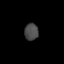
Tissue: skin
Cell type: T cells
Senescence score: 0.7138
Nuclear area (px): 231
Mean DAPI intensity: 72.502